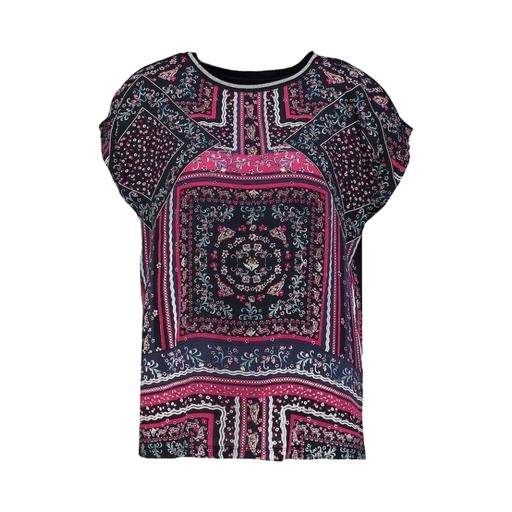
black plus size printed t-shirt only macy, black printed short-sleeve top only macy, blue printed contrast t-shirt only macy, white background